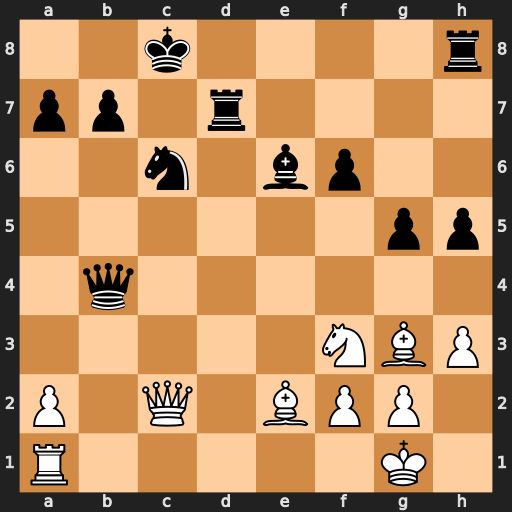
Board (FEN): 2k4r/pp1r4/2n1bp2/6pp/1q6/5NBP/P1Q1BPP1/R5K1
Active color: w
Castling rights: -
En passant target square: -
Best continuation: Rb1 Qxb1+ Qxb1